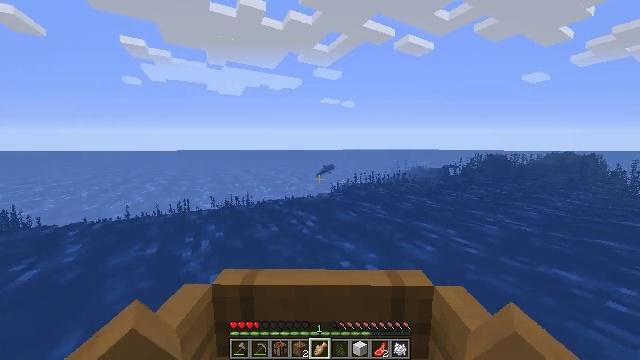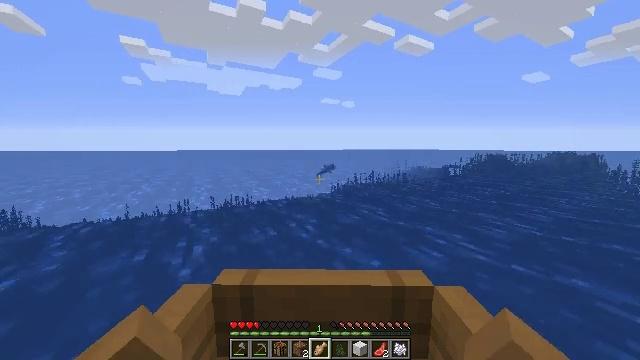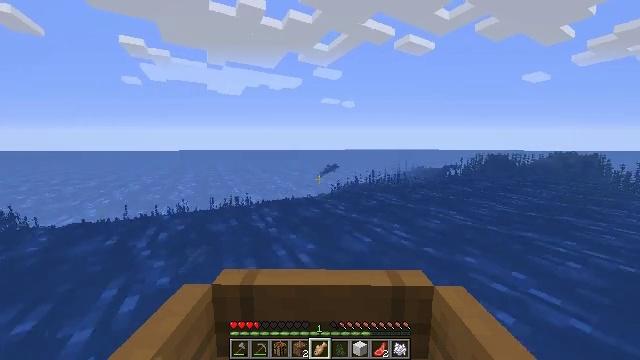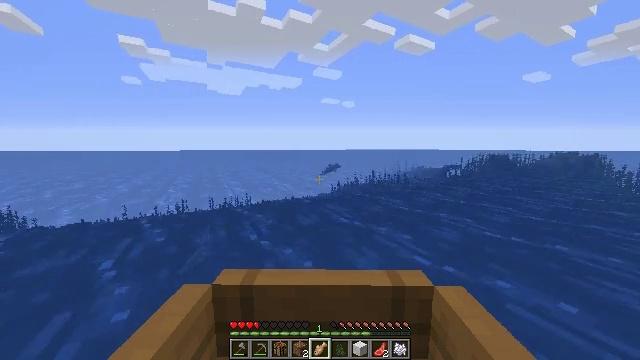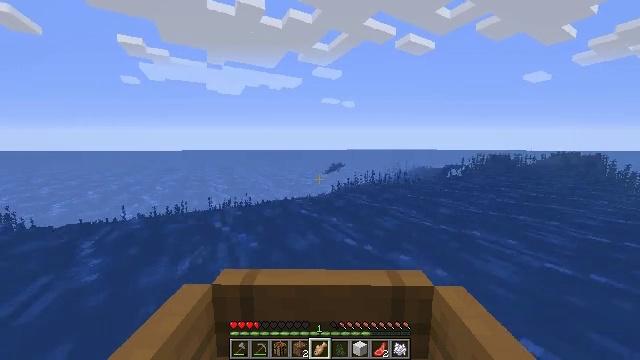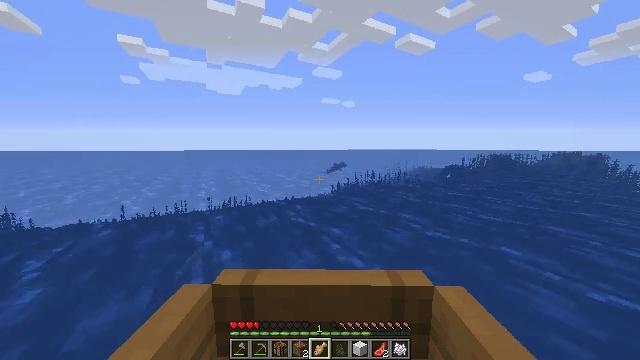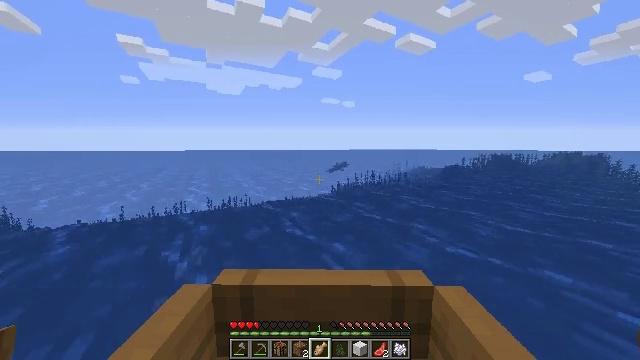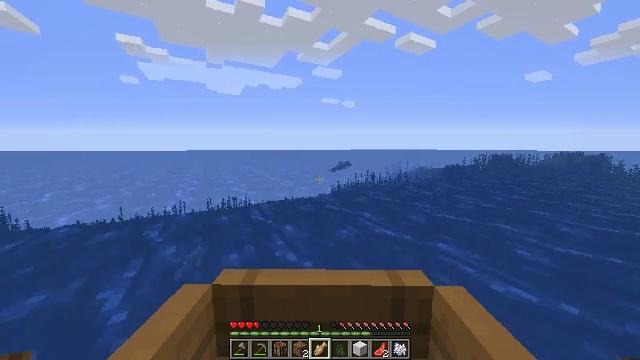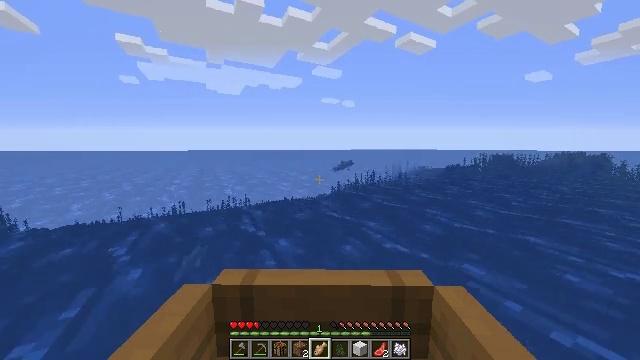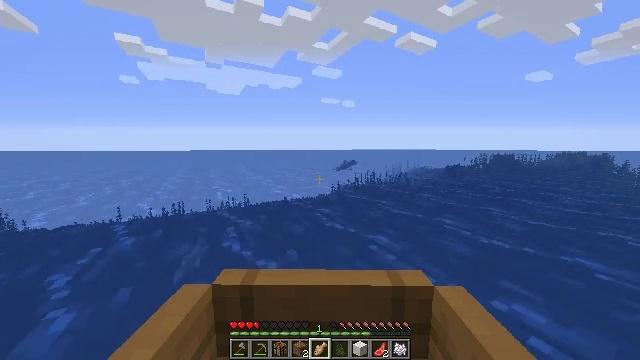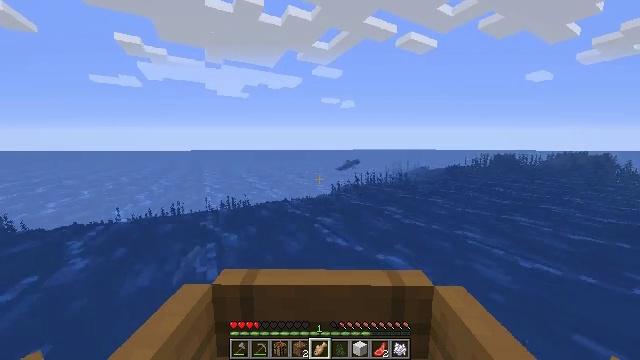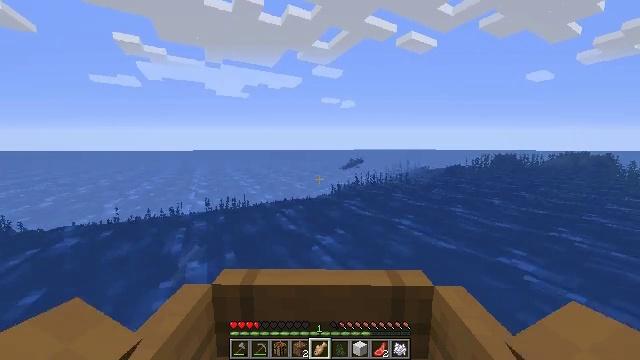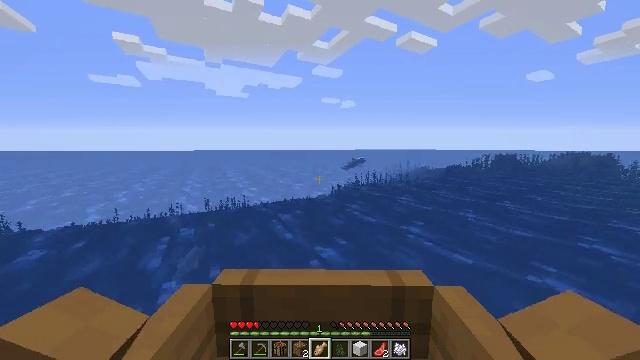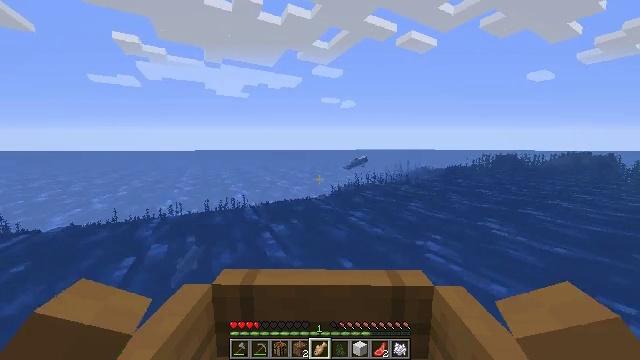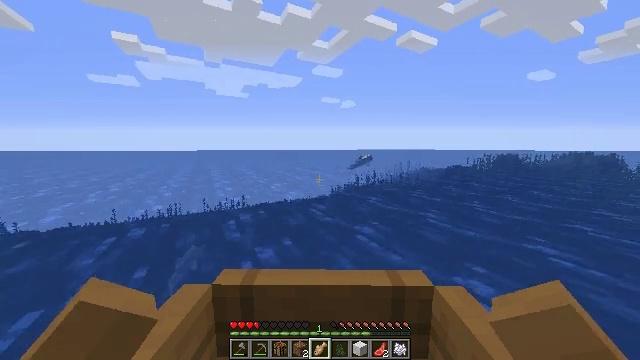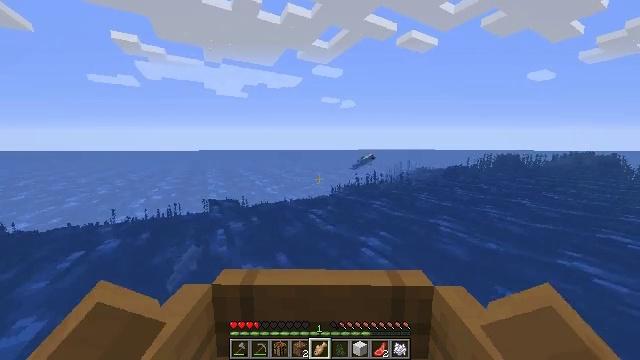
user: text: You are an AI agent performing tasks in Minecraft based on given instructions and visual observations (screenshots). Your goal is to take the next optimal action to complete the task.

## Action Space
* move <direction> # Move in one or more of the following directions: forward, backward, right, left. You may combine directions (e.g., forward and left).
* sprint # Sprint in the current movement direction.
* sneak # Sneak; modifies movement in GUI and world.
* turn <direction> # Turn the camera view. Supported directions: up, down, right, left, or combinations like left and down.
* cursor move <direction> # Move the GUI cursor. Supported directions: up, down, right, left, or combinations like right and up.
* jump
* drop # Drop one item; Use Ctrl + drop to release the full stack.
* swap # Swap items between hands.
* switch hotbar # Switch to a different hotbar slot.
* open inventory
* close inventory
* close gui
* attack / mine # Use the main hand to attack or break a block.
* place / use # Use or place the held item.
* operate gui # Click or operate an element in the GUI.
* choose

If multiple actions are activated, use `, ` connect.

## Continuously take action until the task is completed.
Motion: motion action
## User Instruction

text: Drop a cod.
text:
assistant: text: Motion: move forward
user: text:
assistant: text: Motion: move forward
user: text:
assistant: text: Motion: move forward
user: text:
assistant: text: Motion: move forward
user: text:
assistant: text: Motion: move forward
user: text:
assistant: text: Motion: move forward
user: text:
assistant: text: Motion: move forward
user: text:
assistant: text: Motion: move forward
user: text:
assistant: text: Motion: move forward
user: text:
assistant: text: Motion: move forward
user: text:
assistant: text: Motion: move forward
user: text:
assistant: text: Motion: move forward
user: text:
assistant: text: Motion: move forward
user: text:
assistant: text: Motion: move forward
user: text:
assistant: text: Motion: move forward
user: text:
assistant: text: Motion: move forward
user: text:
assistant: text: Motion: move forward
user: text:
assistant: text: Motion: move forward
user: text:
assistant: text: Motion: move forward
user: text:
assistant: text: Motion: move forward
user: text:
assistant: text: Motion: move forward
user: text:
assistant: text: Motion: move forward
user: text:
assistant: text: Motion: move forward
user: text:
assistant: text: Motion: move forward
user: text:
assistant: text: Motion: move forward
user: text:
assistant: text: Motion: move forward
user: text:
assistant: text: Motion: move forward
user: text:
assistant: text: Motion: move forward
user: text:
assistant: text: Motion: move forward
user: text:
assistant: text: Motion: move forward